Question: Count the number of objects in the diagram.
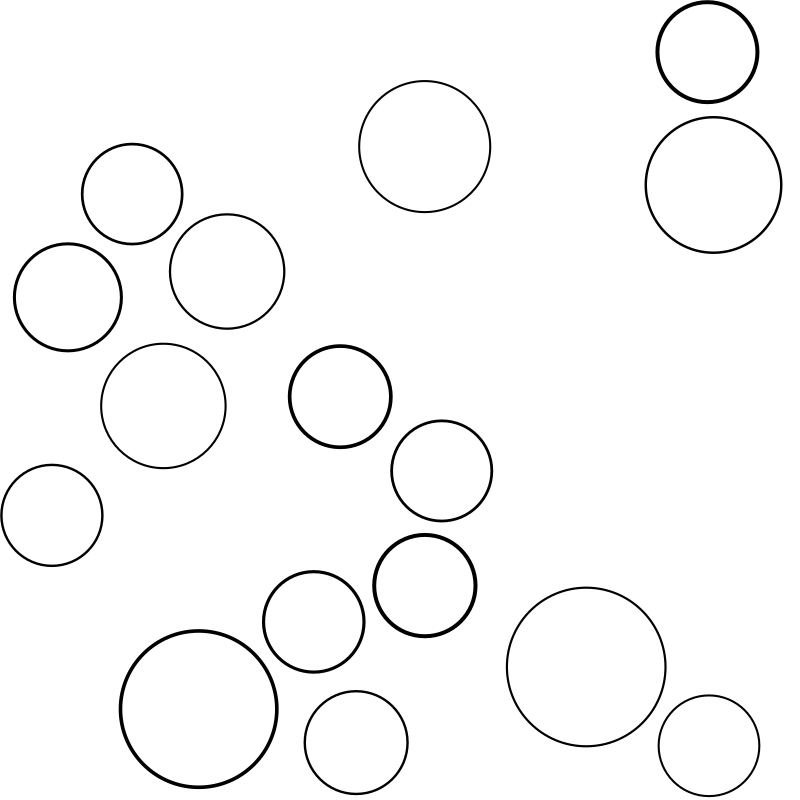
Answer: 16